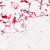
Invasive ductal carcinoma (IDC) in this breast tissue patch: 0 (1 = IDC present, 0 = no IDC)